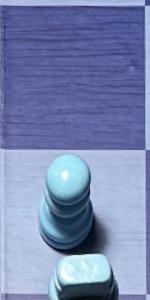
Label: Pawn_White